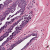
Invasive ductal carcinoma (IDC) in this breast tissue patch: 0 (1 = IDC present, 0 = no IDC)